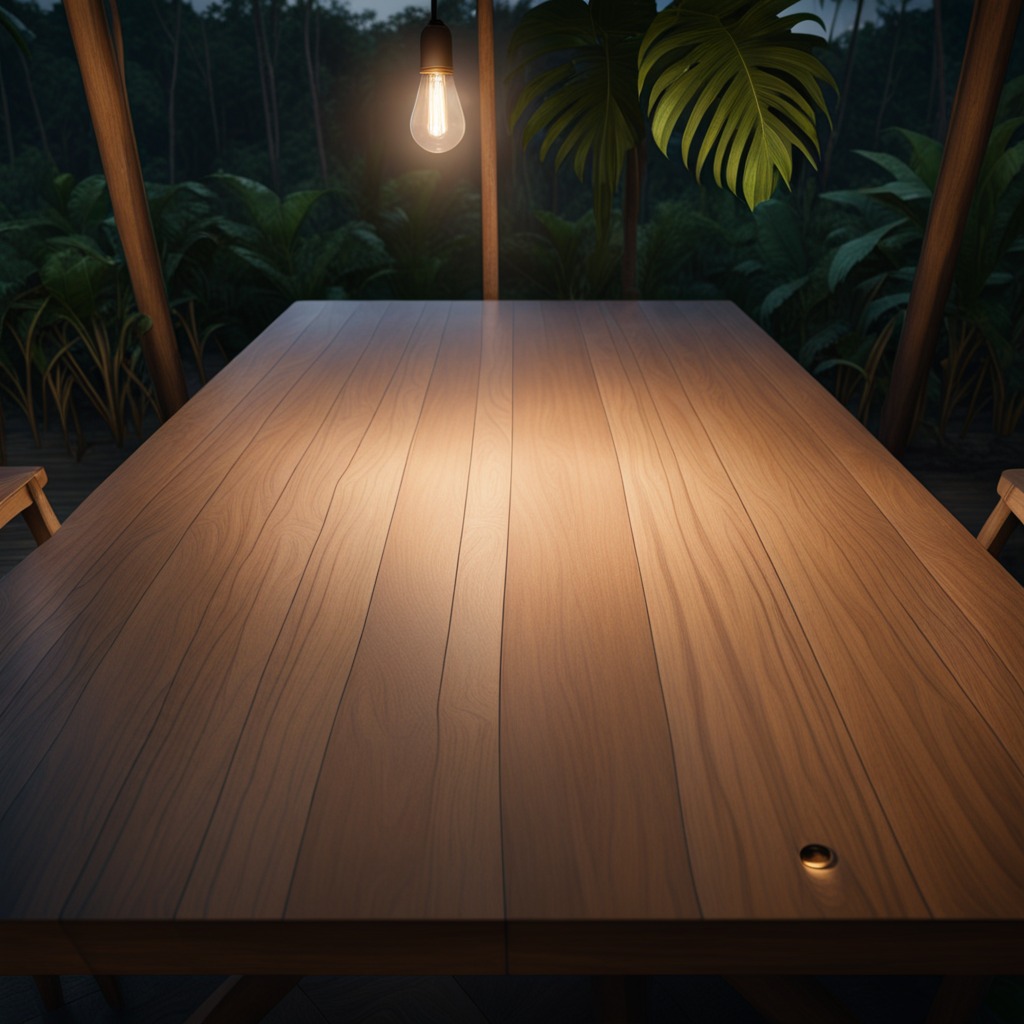
A metal screw lies on the wooden table inside a jungle field workshop tent at night.